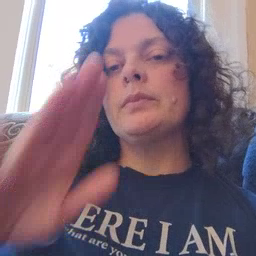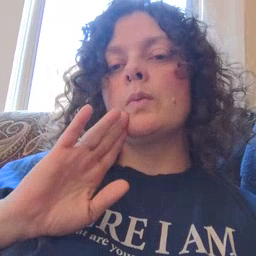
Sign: brown